Question: [Here i have 10 checkbox, now I want that if my client select any of this and any number of checkbox selected then Report will Generate and in this coding also I want to use StoredProcedure, now if I go with coding individualy for all Possibilities I have to write 99 StoredProcedure and 99 times Coding, So is there any easy Possible way for this Problem..?? ]

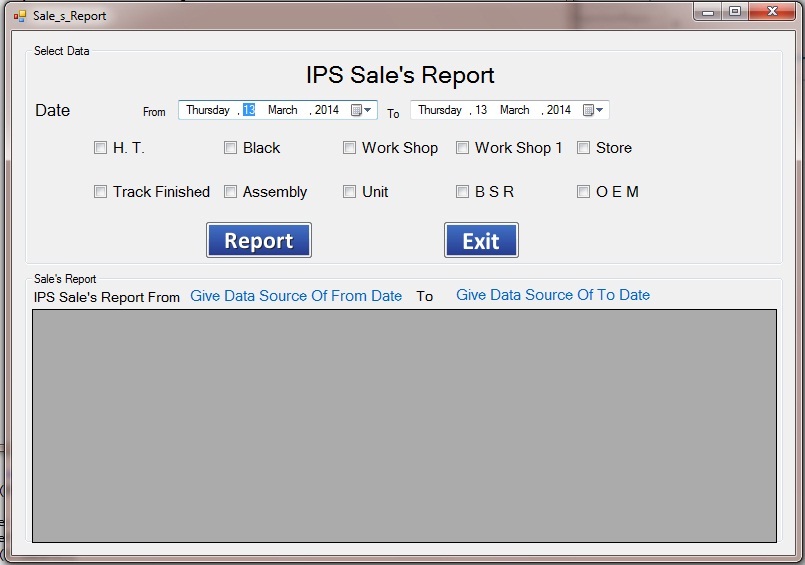
Answer: Which database are you using? 'SQL Server 2008' or higher? If yes then the answer by @user3353613 will be useful. If not then you can pass 'comma/pipe(|)' separated checkbox values to a single parameter to your stored procedure and then you can split the values inside the stored procedure to get what you need.
Hope this helps.